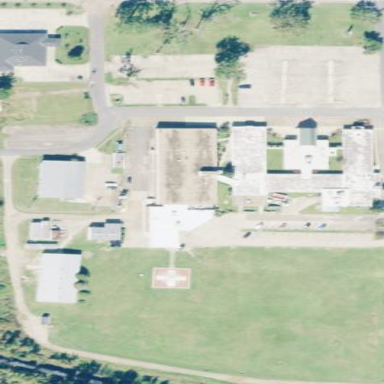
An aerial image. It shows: Hospital providing healthcare services.